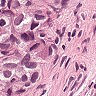
Metastatic tissue present: yes